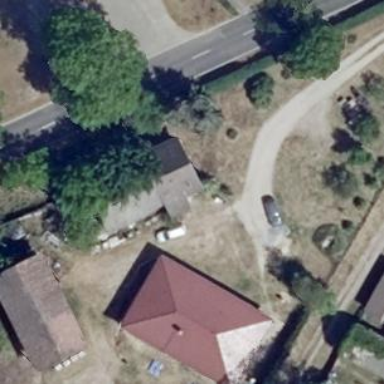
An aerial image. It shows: Building with gabled roof. The roof is grey in color and oriented along the building.